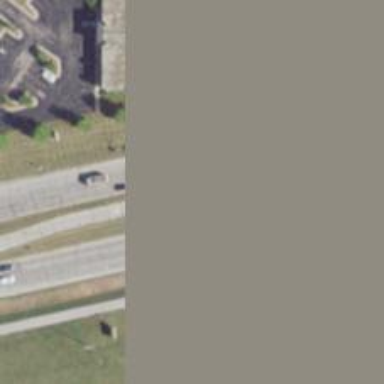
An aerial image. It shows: Crossing with line markings on the road.